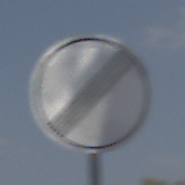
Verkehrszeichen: EndeSaemtlicherBegrenzungen
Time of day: MorningAfternoon
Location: Outdoor (Nature)
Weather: PartlyCloudy
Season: NotSpecified
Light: Natural